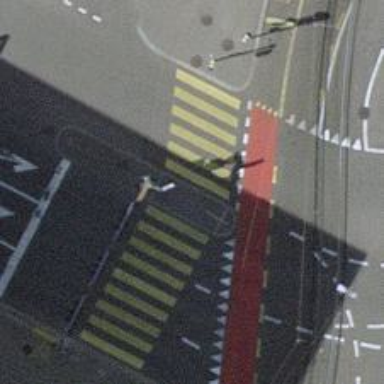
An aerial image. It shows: Road crossing with traffic signals and island.